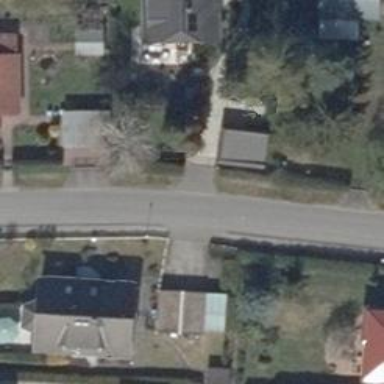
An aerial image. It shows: Asphalt road in residential area.